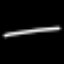
Label: line